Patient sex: M
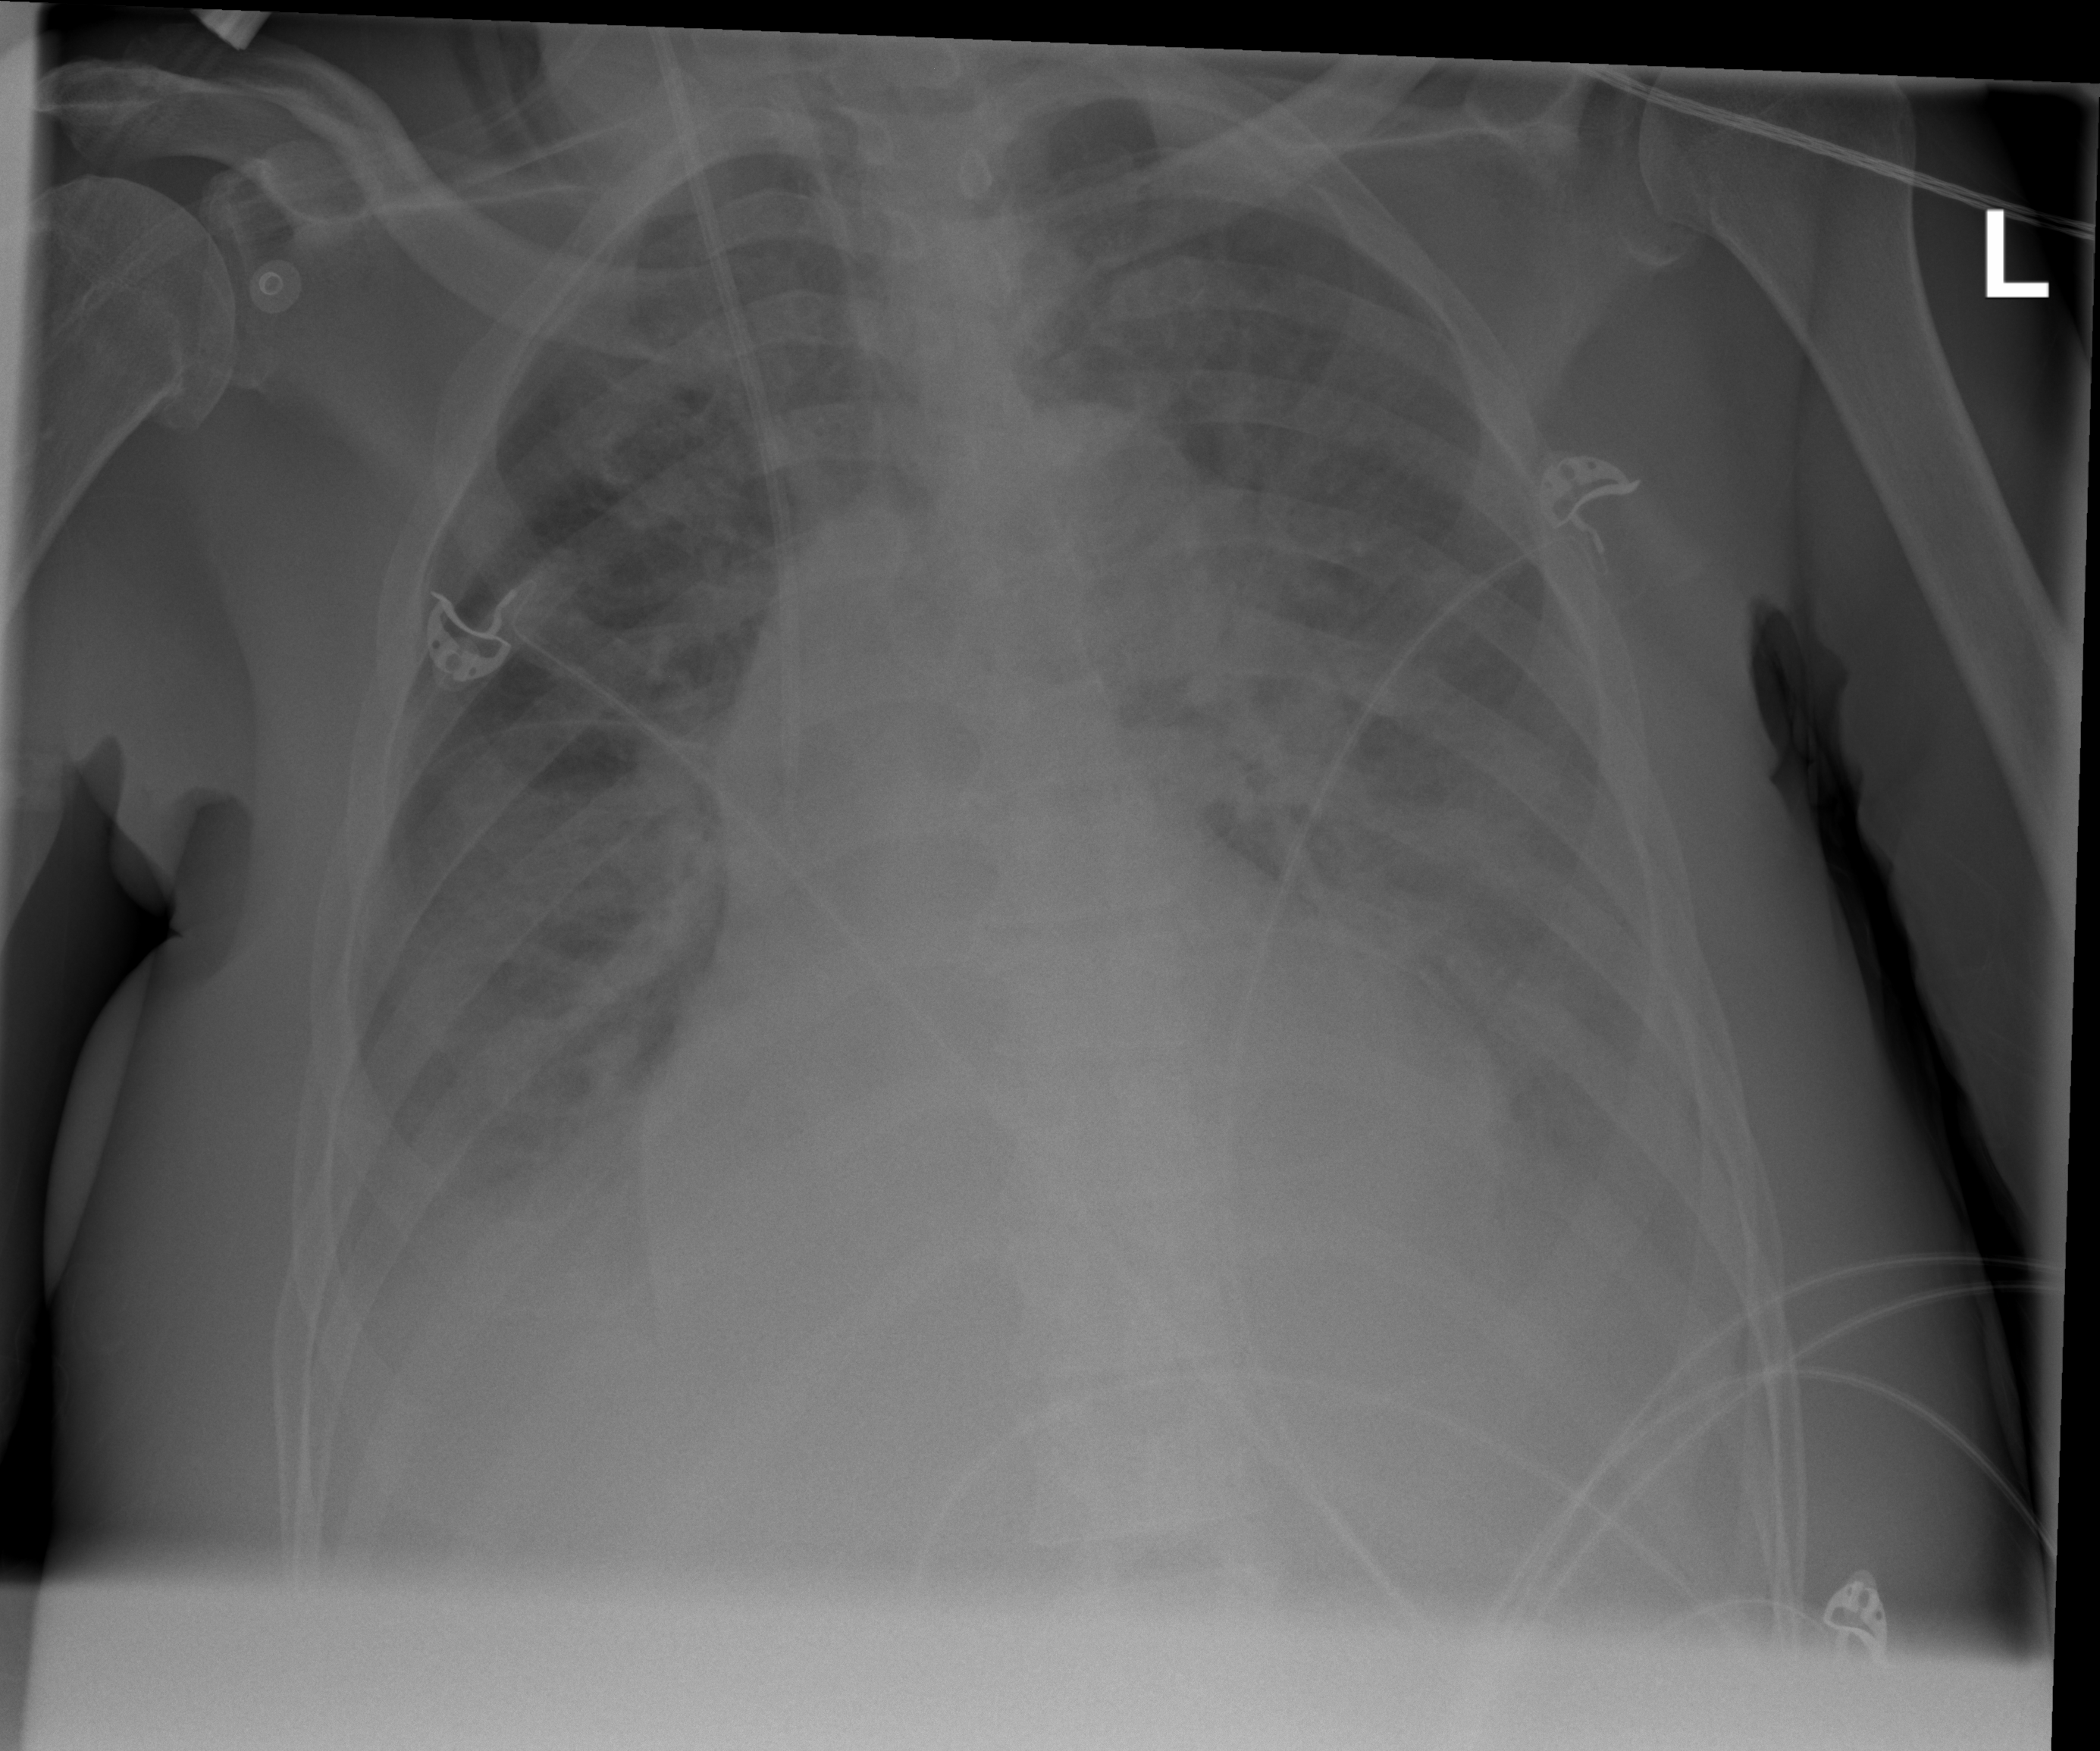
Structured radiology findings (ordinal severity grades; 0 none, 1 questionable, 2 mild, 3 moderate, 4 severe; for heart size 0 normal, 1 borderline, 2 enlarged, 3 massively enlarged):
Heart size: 2
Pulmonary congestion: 2
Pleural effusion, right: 3
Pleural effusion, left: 3
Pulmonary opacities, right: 3
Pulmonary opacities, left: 3
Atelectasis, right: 2
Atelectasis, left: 2